Question: when I create a PSDrive it usually just gets the name of the location it points to. "Being dom-loc-Share (G:)"
'''
New-PSDrive -Description "Group-Drive" -Name "G" -PSProvider FileSystem -Root "\dom\dfs\dom-loc-Share" -Persist | Out-Null
'''

I named mine "Bob" now by clicking the name and changing it. However every PSDrive I create now is called Bob
This is curious but not the real issue (though if someone cared to explain).
My question is: How do I set the name i.e. bob in my script?
I tried
'''
Get-PsDrive G
'''
and checked the properties, but was not able to set the displayed name in the windows explorer.
How would I set this name instead of bob to "Group-Drive" upon creation of the PSDrive?
If I try Get-WmiObject -Class win32_volume I get the following result...
<URL>
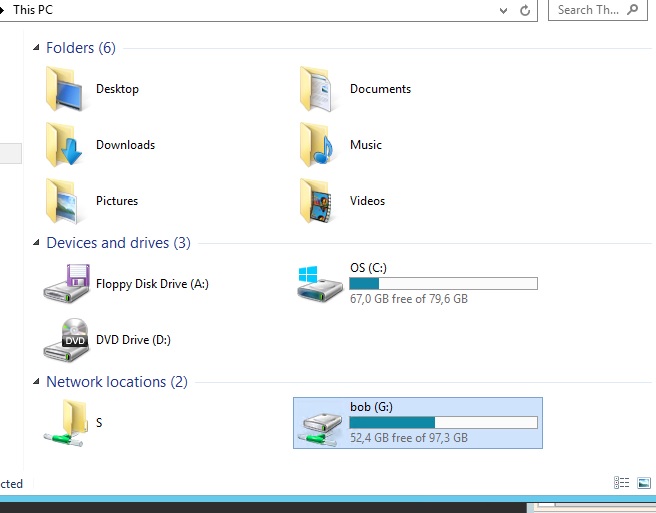
Answer: I found the answer, though if anyone knows a better approach to it, feel free to tell me.
'''
$DNsplit = ((Get-ADUser ([Environment]::UserName)).DistinguishedName).split(",")
$STO = $DNsplit[$DNsplit.count -5].Substring(3,3)
$MyRoot = "\dom\dfs\dom-$Sto-Share"
$RegPath = "HKCU:\Software\Microsoft\Windows\CurrentVersion\Explorer\MountPoints2"
if(Test-Path $MyRoot)
{
if(Get-PSDrive | ?{$_.Name -eq "G"})
{
Remove-PSDrive G
}
New-PSDrive -Name G -PSProvider FileSystem -Root $MyRoot -Persist -Scope Global | Out-Null
$a = Get-ChildItem "HKCU:\Software\Microsoft\Windows\CurrentVersion\Explorer\MountPoints2"
foreach($Key in $a)
{
$CompKey = "HKEY_CURRENT_USER\Software\Microsoft\Windows\CurrentVersion\Explorer\MountPoints2\$($MyRoot.Replace('','#'))"
if($Key.Name -eq $CompKey)
{
Set-ItemProperty -Path $key.PSPath -Name "_LabelFromReg" -Value "Group-Drive"
}
}
}
'''